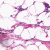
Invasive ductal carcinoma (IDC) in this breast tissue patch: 0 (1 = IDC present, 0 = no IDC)